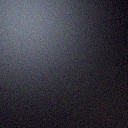
Screen state: off